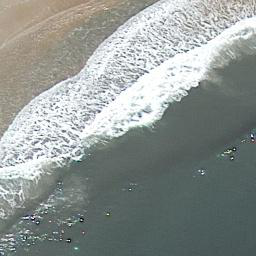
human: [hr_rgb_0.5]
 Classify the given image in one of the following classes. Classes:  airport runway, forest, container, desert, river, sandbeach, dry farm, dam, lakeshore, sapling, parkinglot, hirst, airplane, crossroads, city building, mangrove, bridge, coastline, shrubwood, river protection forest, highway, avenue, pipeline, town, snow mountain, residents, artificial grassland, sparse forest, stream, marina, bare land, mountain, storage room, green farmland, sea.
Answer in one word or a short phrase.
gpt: coastline